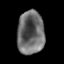
Tissue: lung
Cell type: Epithelial cells
Senescence score: 0.1953
Nuclear area (px): 1146
Mean DAPI intensity: 107.302